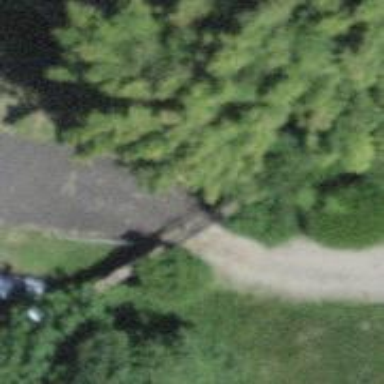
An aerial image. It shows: Gate.